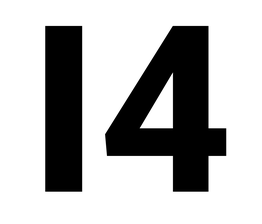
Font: Roboto_ExtraBold